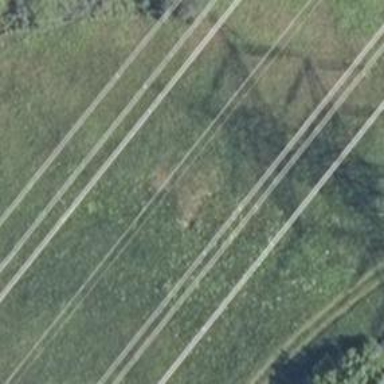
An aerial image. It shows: Historic power tower.